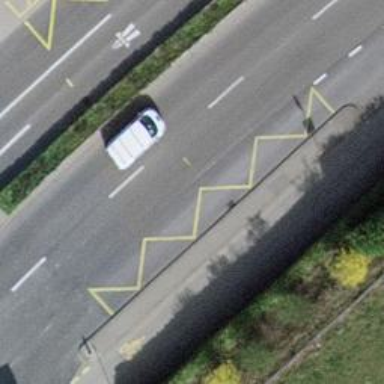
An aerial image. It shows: Bus stop equipped with public transport stop position.